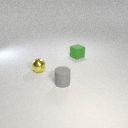
small green rubber cube behind small gray rubber cylinder